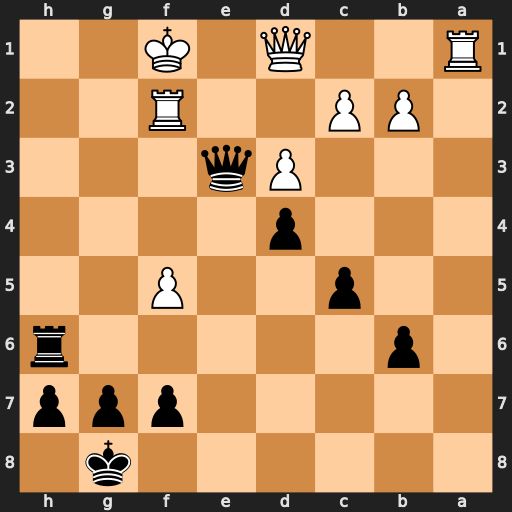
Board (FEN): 6k1/5ppp/1p5r/2p2P2/3p4/3Pq3/1PP2R2/R2Q1K2
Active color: b
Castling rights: -
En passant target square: -
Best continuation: Rh1+ Kg2 Qh3#